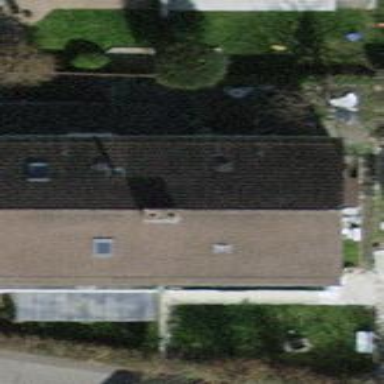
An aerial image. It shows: Building with tiled roof.